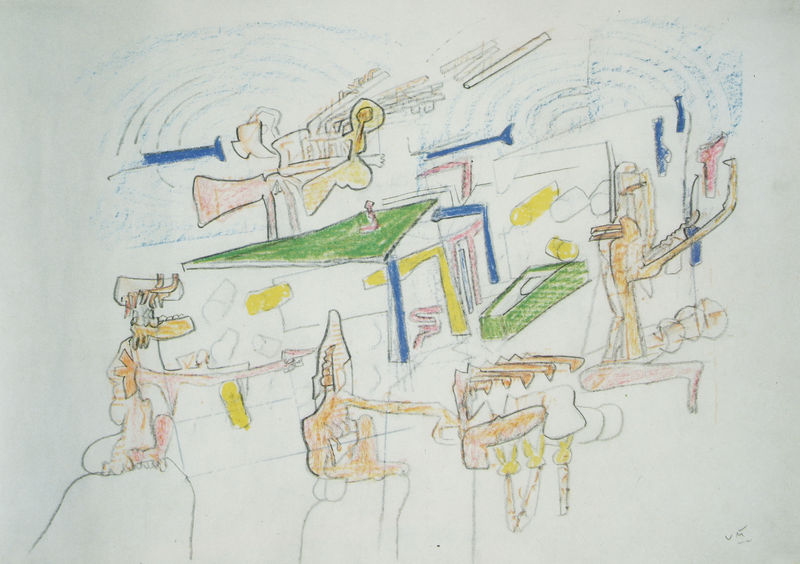
Titel: L'homme descend du signe, Der Mensch stammt vom Zeichen ab
Künstler: Roberto Matta
Standort: Paris
Institution: Sammlung Paul Haim
Schlagwörter: blau, gelb, grün, komposition, braun, männer, orange, schwarz, weiss, zeichnung, rot, modern, grafik, graphik, linien, linie, gewehr, schützen, line, matta